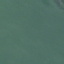
Label: SeaLake